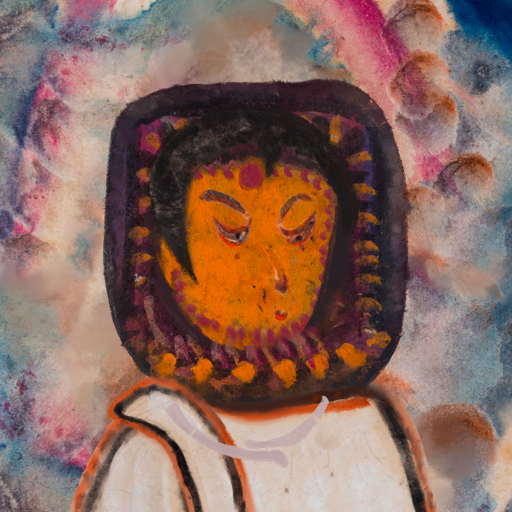
Background: Rupkatha, Head And Neck Side: Doll_w_Hair, Face Side: Hypocrite, Bust: Roy_Bahadur, Hair Side: Roy_Bahadur, Head Accessory: Blank, Second Necklace: Blank, Necklace: Hypocrite_2, Baby: Blank